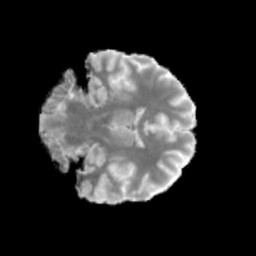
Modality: MD
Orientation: coronal
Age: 29
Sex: female
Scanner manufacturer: siemens
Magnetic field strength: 3 T
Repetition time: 3.23 s
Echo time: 0.0892 s